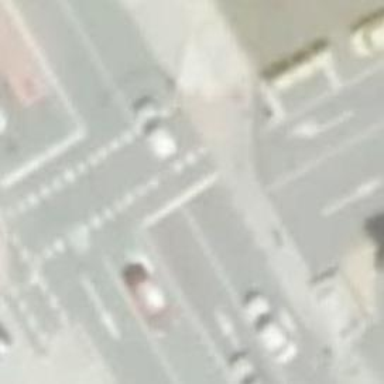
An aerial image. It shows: Road with traffic signals.